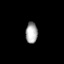
Tissue: prostate
Cell type: T cells
Senescence score: 0.7478
Nuclear area (px): 243
Mean DAPI intensity: 167.564